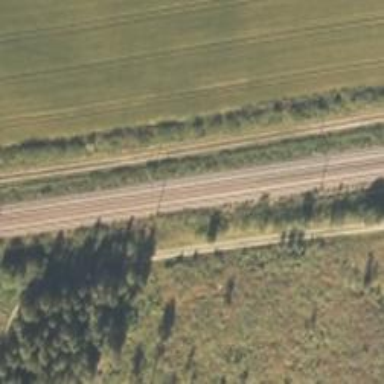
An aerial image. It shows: Railway signal.